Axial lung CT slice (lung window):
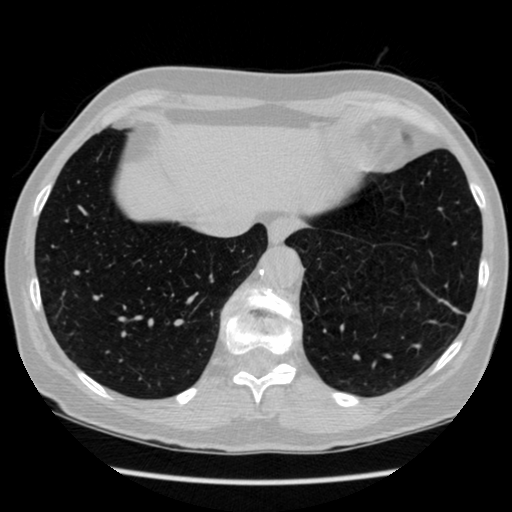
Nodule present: no